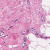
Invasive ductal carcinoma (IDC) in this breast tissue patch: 0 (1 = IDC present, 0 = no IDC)